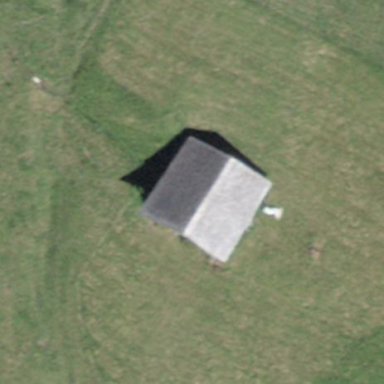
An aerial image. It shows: Cabin is depicted in the image.